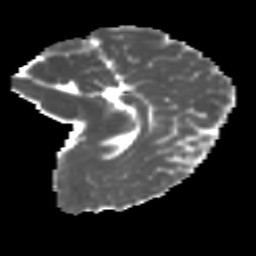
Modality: MD
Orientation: sagittal
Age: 13
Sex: male
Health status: ill
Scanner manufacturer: ge
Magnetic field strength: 3 T
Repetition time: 6.752 s
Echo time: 0.079 s